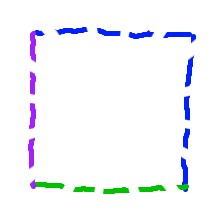
Shape: square